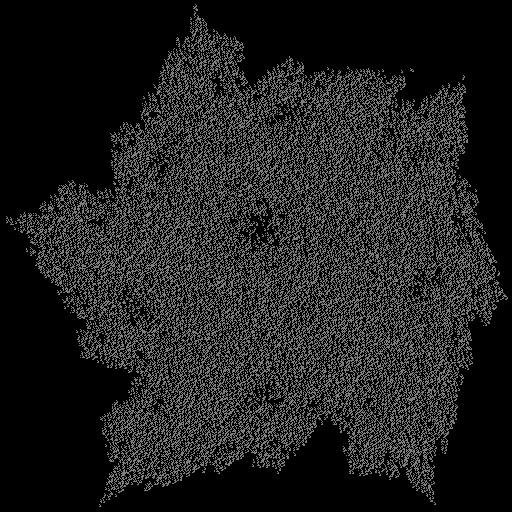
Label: bedder